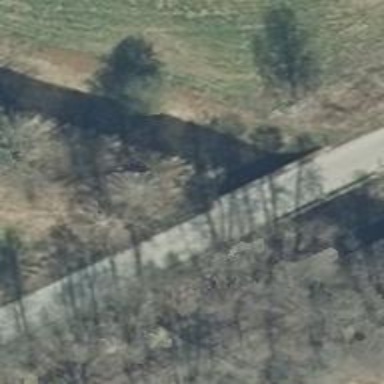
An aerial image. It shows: Unclassified road on asphalt surface with bridge.